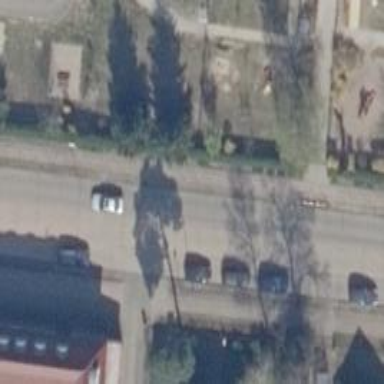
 with parallel on-street parking available on the right side."